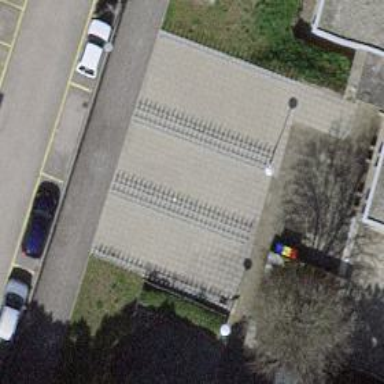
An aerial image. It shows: Bicycle parking facility.